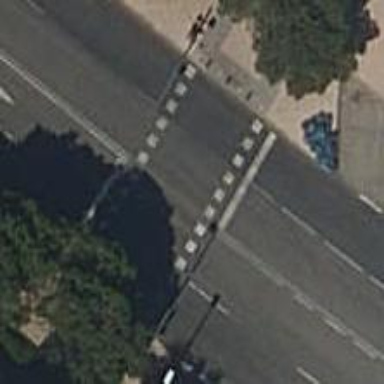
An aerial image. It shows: Road crossing with traffic signals.